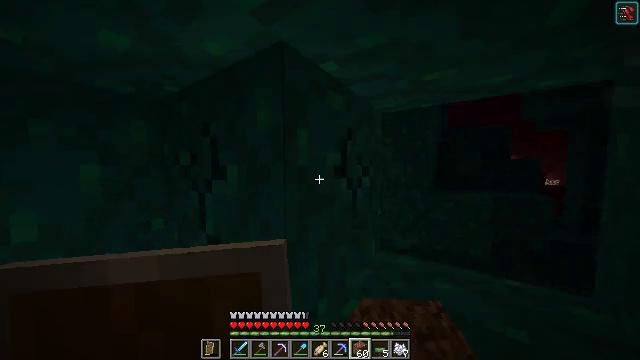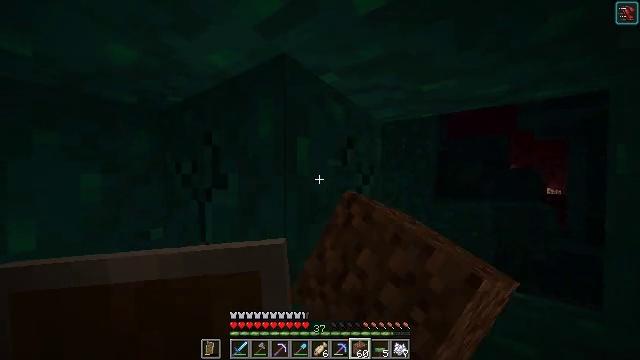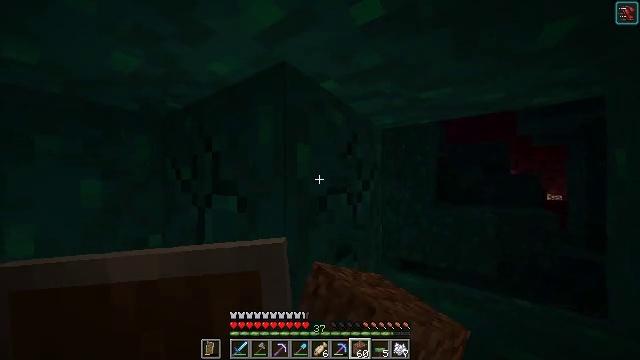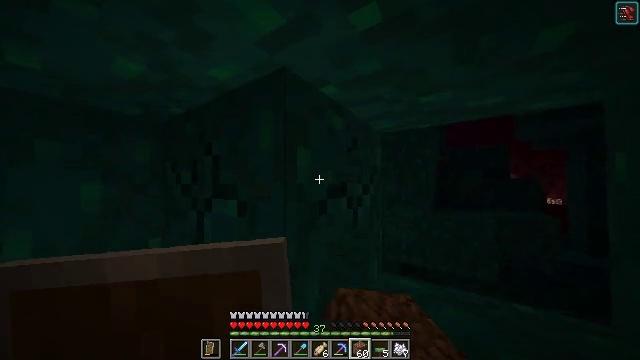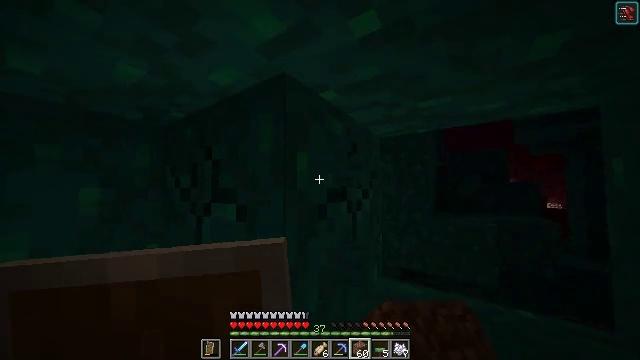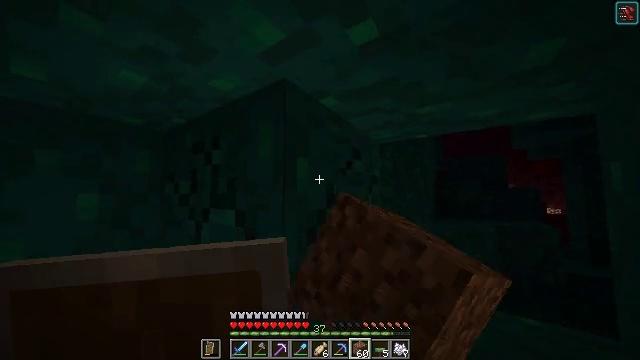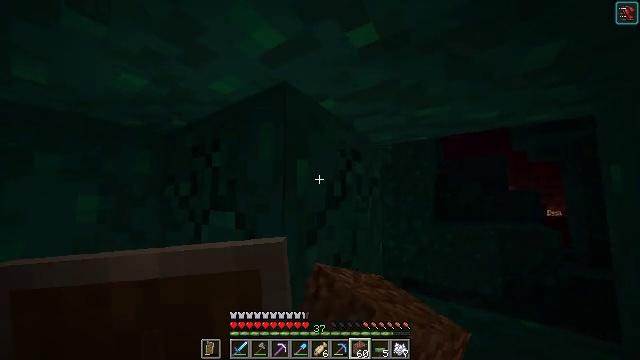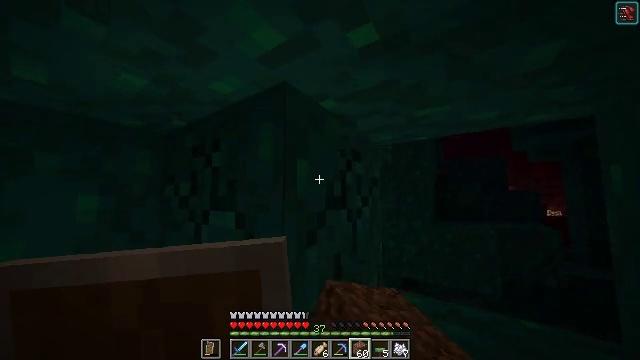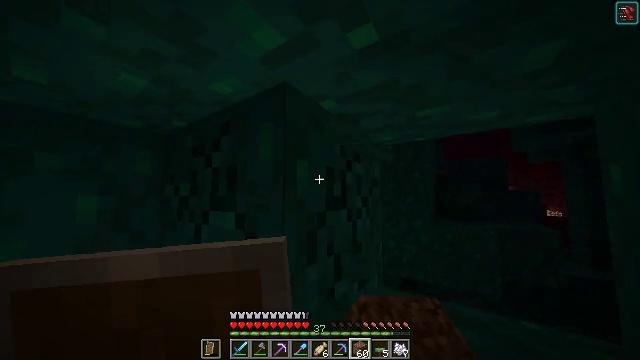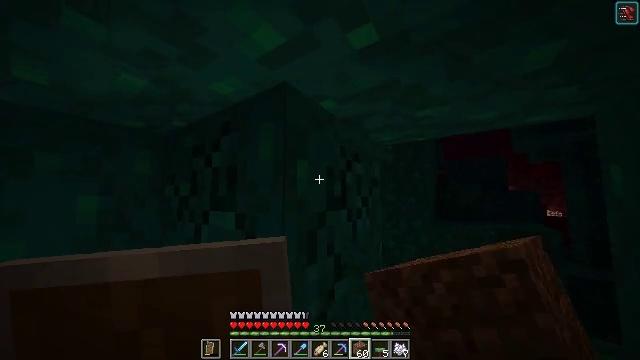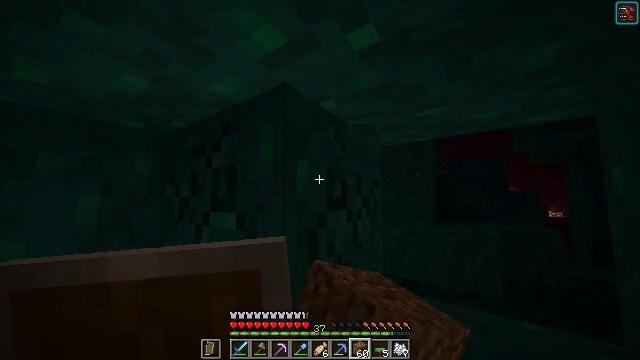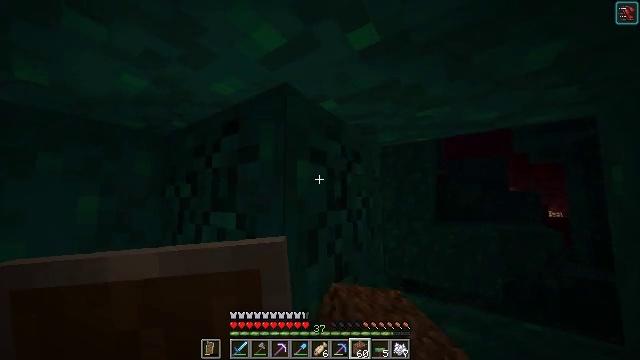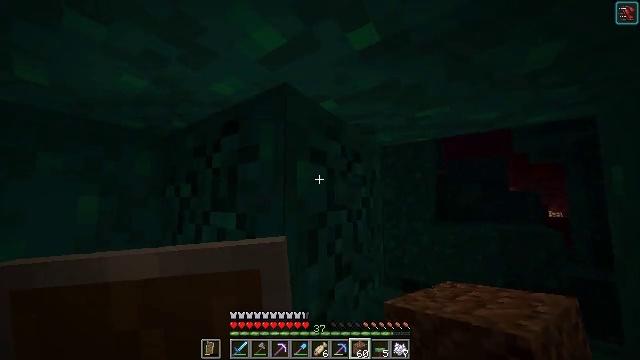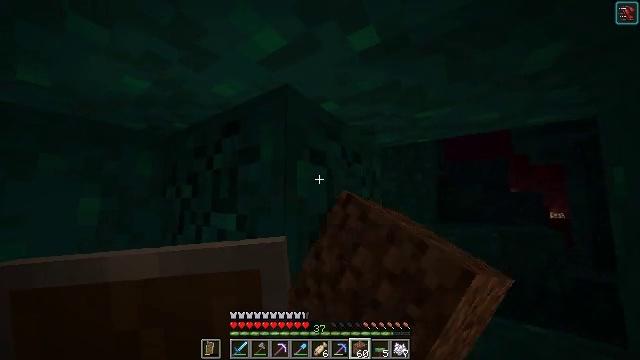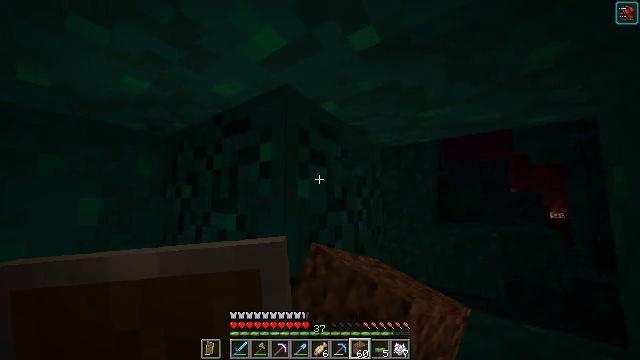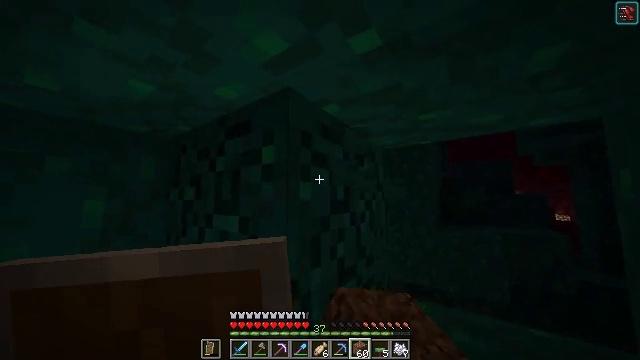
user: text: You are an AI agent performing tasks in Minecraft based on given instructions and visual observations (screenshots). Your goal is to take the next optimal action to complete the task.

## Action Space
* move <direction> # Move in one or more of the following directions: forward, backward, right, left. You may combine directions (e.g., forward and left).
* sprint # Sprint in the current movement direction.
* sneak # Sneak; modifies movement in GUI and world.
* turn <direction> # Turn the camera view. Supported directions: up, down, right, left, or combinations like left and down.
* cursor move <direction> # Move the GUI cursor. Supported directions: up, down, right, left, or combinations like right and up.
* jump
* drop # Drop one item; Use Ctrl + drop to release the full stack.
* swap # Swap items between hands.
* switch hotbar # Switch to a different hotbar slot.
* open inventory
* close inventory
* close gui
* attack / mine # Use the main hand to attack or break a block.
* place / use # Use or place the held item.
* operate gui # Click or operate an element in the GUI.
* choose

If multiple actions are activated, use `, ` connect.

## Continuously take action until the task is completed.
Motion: motion action
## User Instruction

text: Break the warped wart block.
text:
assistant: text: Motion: turn up, attack / mine
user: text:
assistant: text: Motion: turn up, attack / mine
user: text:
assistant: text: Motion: turn up, attack / mine
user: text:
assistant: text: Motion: turn up, attack / mine
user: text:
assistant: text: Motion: turn up, attack / mine
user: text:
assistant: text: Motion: attack / mine
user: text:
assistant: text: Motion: attack / mine
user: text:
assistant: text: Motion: attack / mine
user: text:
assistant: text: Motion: attack / mine
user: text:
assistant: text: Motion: attack / mine
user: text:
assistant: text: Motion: attack / mine
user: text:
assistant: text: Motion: attack / mine
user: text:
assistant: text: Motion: attack / mine
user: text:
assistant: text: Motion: attack / mine
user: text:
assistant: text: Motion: attack / mine
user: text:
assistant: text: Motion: turn left and up, attack / mine
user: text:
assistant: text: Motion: turn up, attack / mine
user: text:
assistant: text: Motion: turn right, attack / mine
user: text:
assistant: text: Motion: attack / mine
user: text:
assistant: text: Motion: turn left and up, attack / mine
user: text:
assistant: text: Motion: turn left and up, attack / mine
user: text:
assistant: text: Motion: turn left and up, attack / mine
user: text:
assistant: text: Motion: turn left and up, attack / mine
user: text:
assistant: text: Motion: turn up, attack / mine
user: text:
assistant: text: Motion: attack / mine
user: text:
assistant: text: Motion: attack / mine
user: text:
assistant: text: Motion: attack / mine
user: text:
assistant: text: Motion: attack / mine
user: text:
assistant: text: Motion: attack / mine
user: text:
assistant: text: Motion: attack / mine